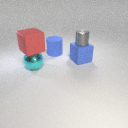
large blue rubber cylinder behind large blue rubber cube